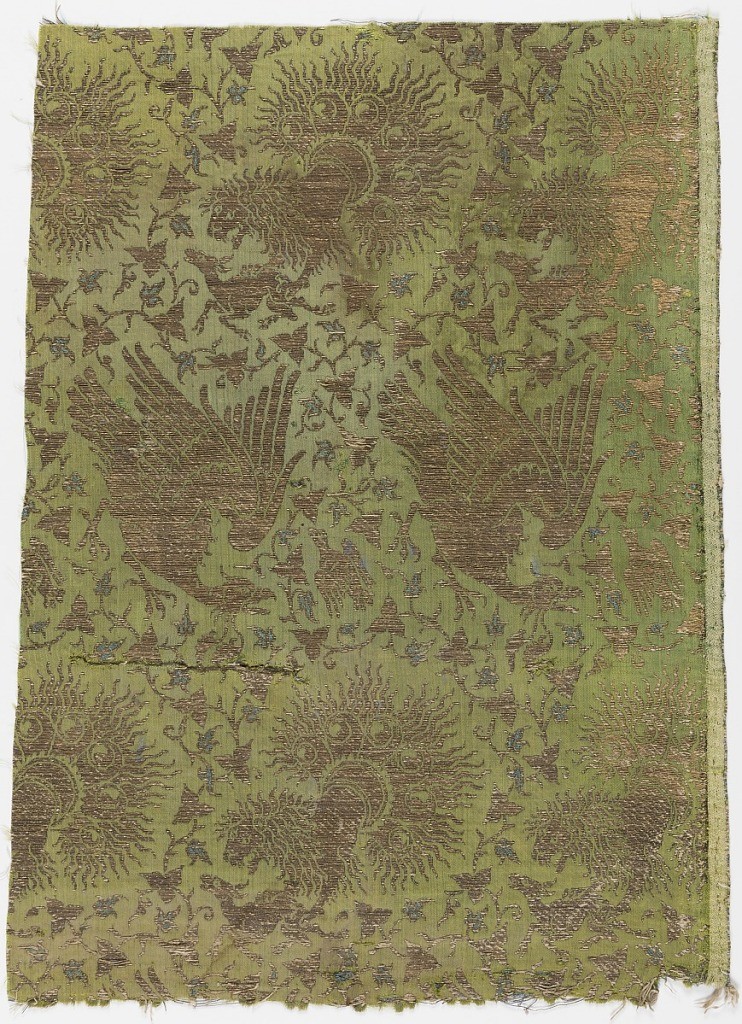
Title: Fragment
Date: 14th century
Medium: silk, metallic (beaten gold on vellum wrapped around white silk core) Technique: 2 integrated structures (lampas)
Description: Arranged in horizontal rows, a lion with a peacock tail attacking a gazelle, and a phoenix attacking a smaller bird, in gold metallic thread. The ground is a fine herringbone twill with small ivy vines, in gold on green with blue blossoms.